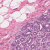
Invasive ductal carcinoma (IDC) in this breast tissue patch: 0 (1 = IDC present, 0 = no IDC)